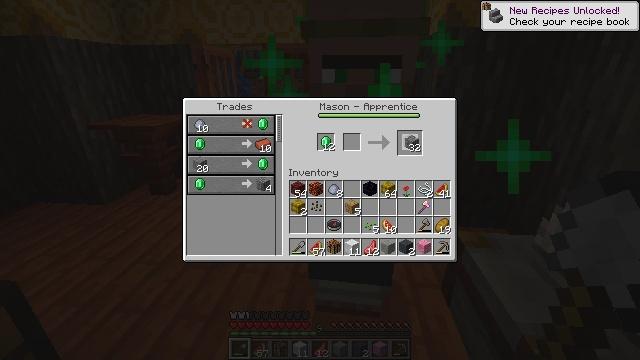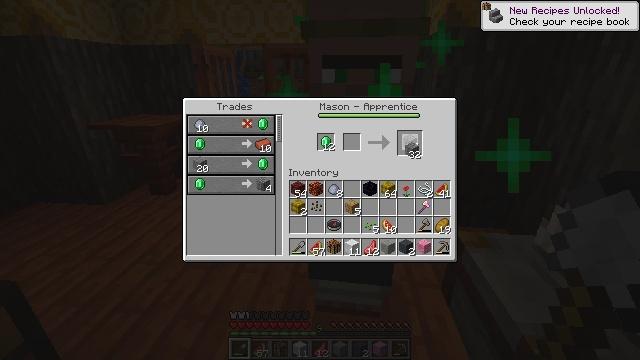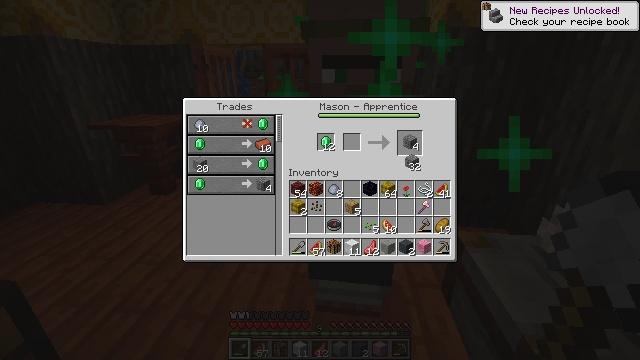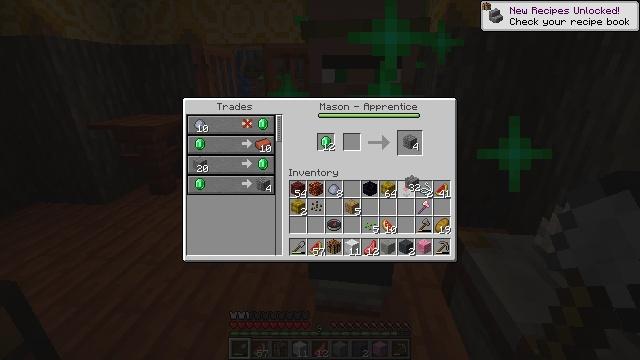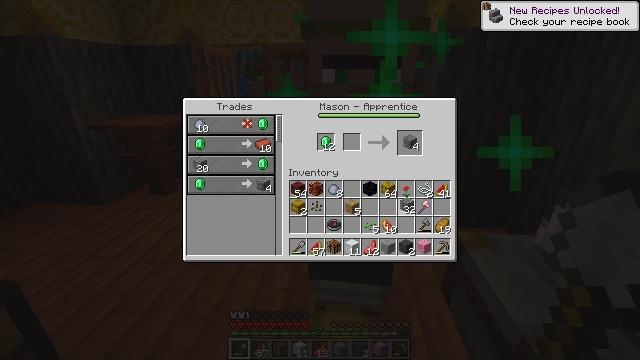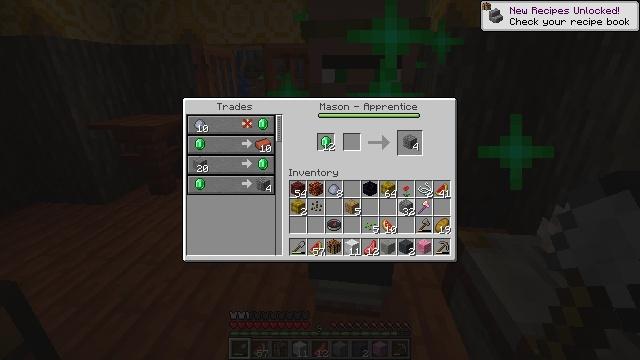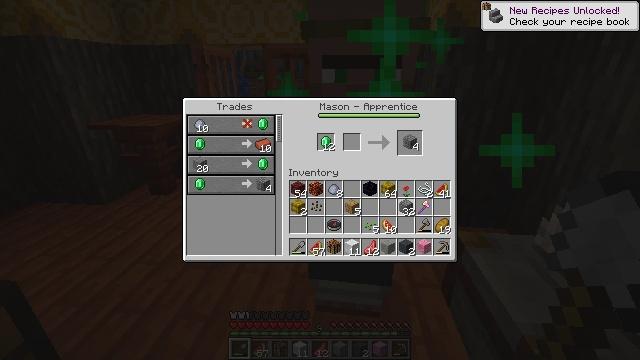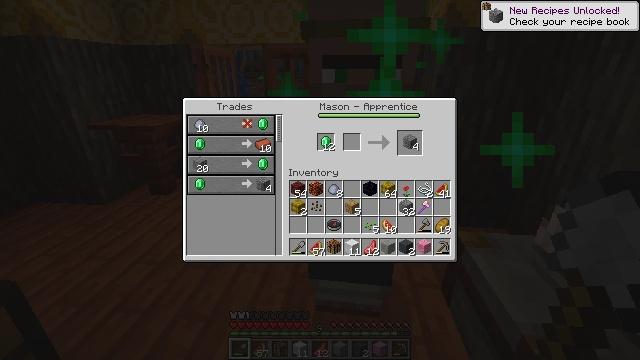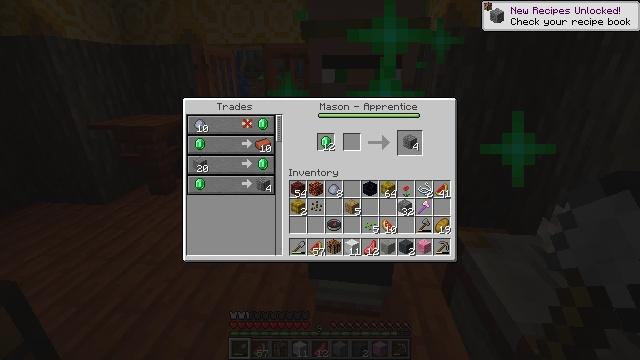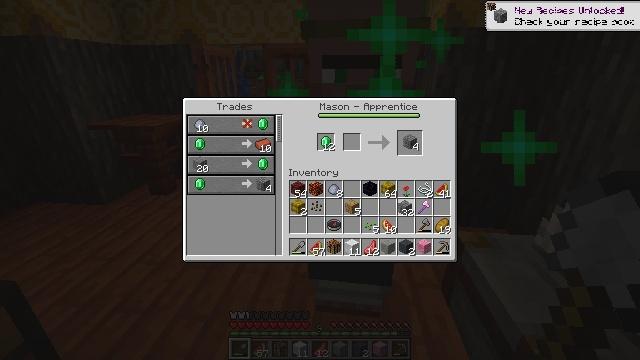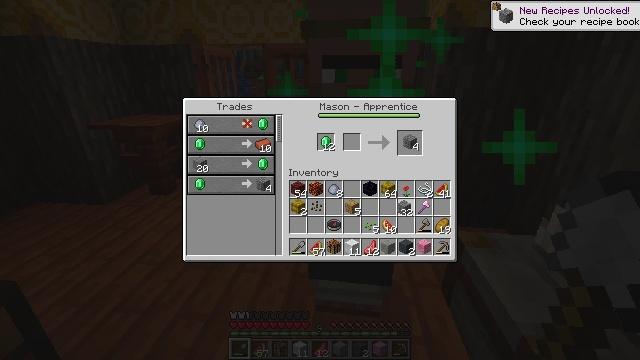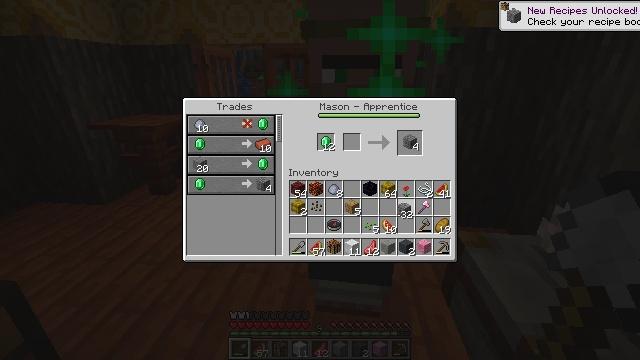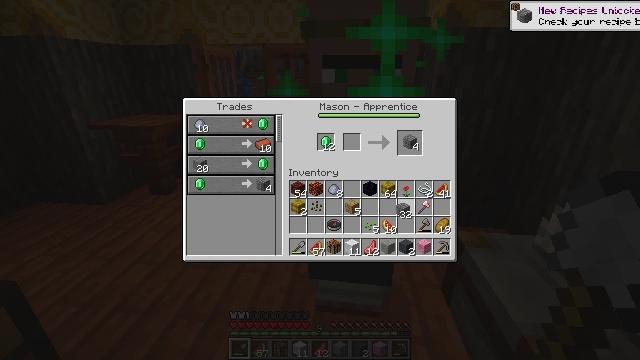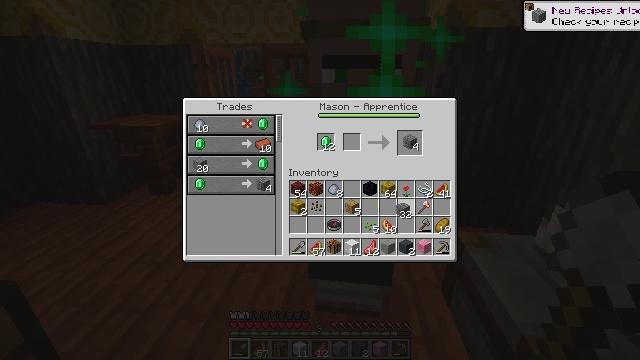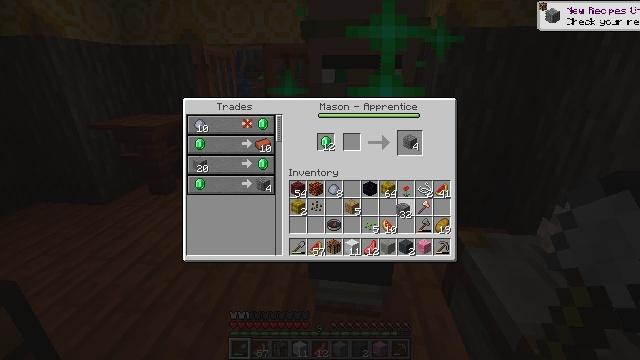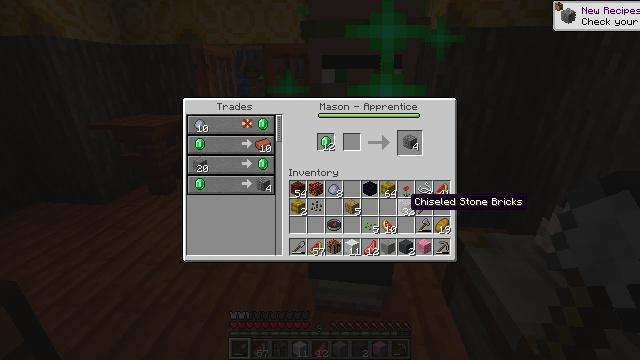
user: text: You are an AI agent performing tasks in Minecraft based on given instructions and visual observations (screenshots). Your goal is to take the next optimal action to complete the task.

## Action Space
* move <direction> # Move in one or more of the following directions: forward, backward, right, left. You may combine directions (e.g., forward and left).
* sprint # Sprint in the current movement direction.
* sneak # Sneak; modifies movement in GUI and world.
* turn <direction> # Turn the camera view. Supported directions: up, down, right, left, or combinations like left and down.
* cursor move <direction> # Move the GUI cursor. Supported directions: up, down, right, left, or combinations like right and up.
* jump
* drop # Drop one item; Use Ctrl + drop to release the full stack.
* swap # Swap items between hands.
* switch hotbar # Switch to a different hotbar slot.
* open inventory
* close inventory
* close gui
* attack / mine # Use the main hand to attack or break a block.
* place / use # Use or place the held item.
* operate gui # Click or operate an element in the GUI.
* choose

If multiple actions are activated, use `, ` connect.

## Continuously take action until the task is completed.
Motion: motion action
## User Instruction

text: Make polished granite by combining granite blocks.
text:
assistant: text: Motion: cursor move down, open gui
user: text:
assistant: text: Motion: cursor move down
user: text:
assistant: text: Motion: cursor move down
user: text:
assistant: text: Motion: cursor move down
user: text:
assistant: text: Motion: no_op
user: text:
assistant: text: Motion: no_op
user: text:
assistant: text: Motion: no_op
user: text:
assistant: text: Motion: no_op
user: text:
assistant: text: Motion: no_op
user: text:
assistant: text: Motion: no_op
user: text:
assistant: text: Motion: no_op
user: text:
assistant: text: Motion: no_op
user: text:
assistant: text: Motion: operate gui
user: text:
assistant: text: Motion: operate gui
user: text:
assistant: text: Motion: no_op
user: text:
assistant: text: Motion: no_op
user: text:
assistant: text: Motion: no_op
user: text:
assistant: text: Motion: cursor move right and up
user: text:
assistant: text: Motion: cursor move right and up
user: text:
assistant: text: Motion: cursor move up
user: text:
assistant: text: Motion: no_op
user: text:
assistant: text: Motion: no_op
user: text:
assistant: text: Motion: no_op
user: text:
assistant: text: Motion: no_op
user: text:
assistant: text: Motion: no_op
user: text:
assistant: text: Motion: close gui
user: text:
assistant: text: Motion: no_op
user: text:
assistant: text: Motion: no_op
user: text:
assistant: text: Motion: no_op
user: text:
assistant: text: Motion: no_op